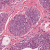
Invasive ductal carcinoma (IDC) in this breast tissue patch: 0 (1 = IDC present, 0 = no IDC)